Question: I am a novice ios programmer.In one of my project i need to draw a circle in which different portion of the circle would be filled up with different colors.I can draw the circle.But i am not being able to determine the different portion of the circle and fill them with different color.Here is an screenshot to clarify what i want to draw.
A help would be appreciated.
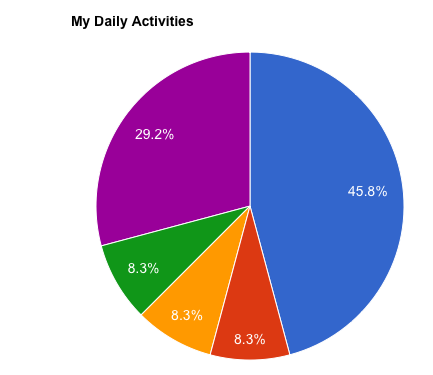
Answer: You can use 'UIBezierPath' which has a method 'addArcWithCenter:radius:startAngle:endAngle:clockwise:' where you can specify radius, center and angles. The code could look like this which draws a quarter of a circle in green:
'''
CGPoint center = CGPointMake(CGRectGetWidth(self.bounds) / 2.f, CGRectGetHeight(self.bounds) / 2.f);
CGFloat radius = center.x - 10.f;
UIBezierPath *portionPath = [UIBezierPath bezierPath];
[portionPath moveToPoint:center];
[portionPath addArcWithCenter:center radius:radius startAngle:0.f endAngle:M_PI_2 clockwise:YES];
[portionPath closePath];
[[UIColor greenColor] setFill];
[portionPath fill];
UIBezierPath *portionPath1 = [UIBezierPath bezierPath];
[portionPath1 moveToPoint:center];
[portionPath1 addArcWithCenter:center radius:radius startAngle:M_PI_2 endAngle:M_PI clockwise:YES];
[portionPath1 closePath];
[[UIColor blueColor] setFill];
[portionPath1 fill];
'''
Of course you can also consider to use a library like <URL>.